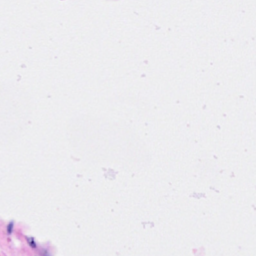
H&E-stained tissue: Breast